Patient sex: M
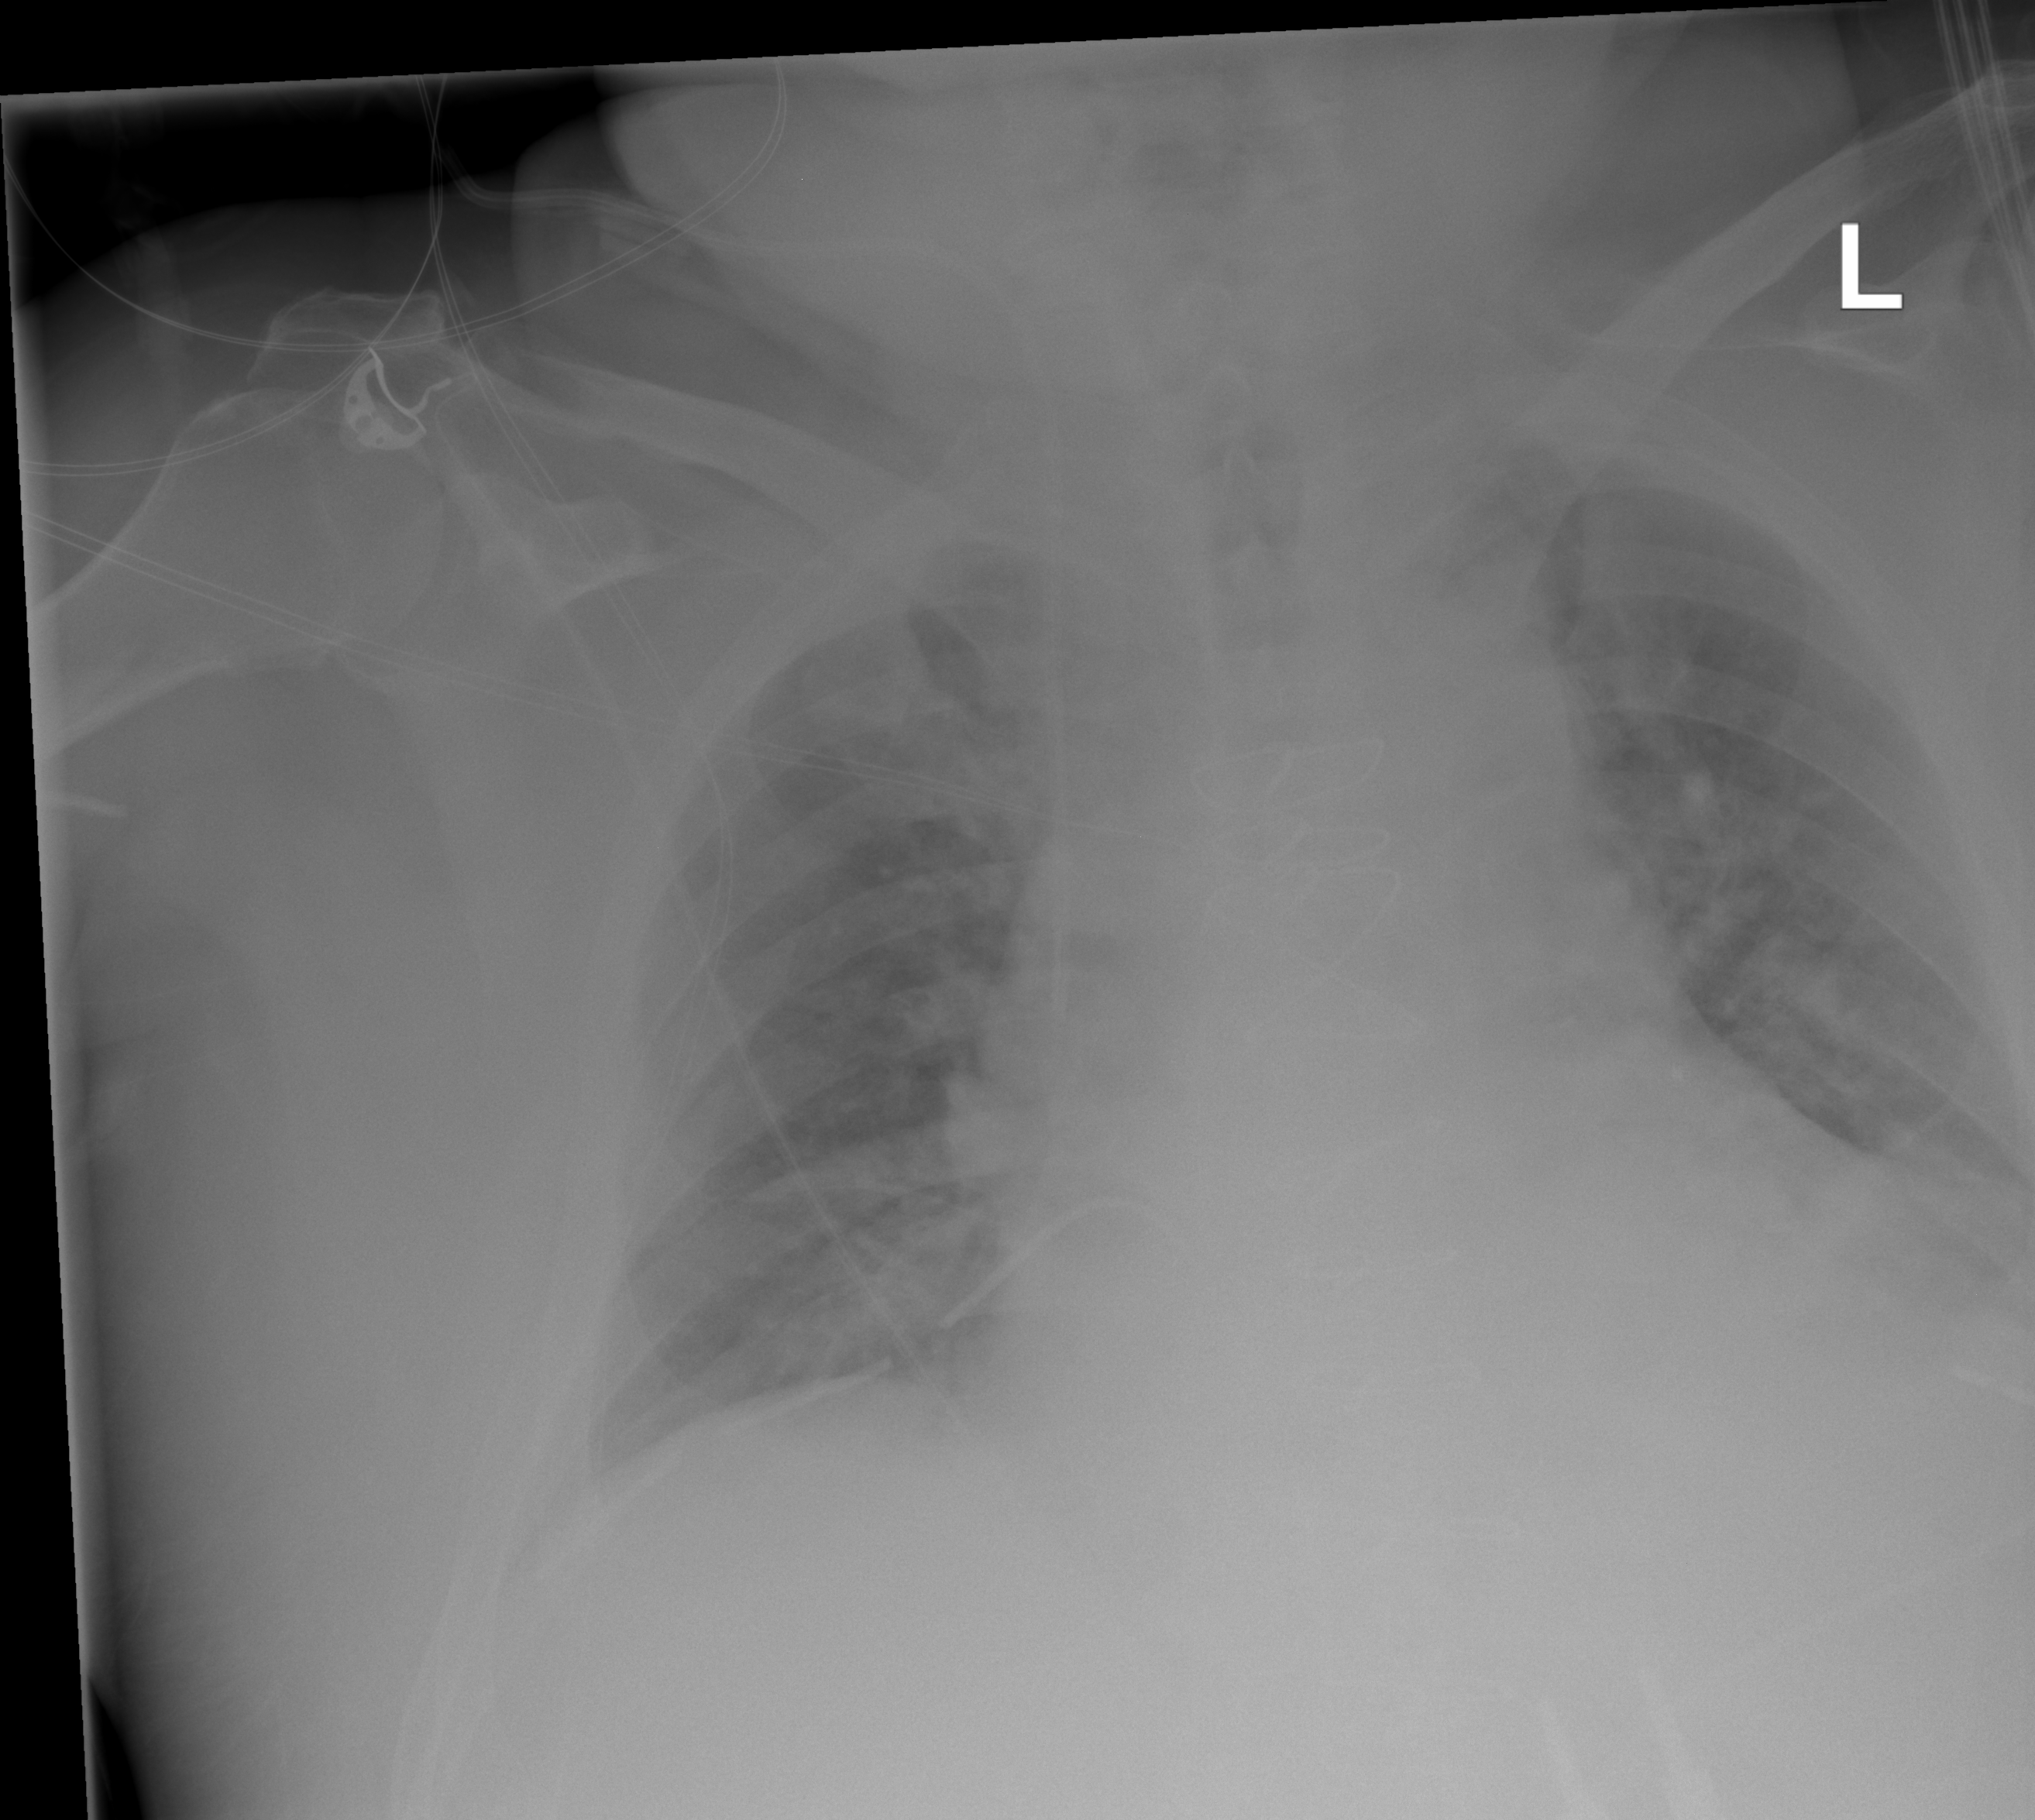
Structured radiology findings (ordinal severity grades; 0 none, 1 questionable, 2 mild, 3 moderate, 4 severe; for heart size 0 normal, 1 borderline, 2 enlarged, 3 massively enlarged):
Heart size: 2
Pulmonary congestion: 2
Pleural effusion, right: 2
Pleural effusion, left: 2
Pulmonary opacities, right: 2
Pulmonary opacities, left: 2
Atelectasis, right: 2
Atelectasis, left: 2